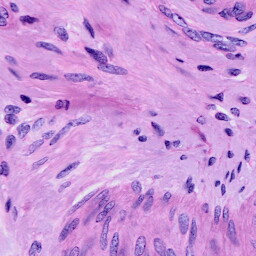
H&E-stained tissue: Cervix